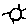
Label: sun